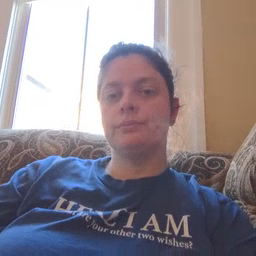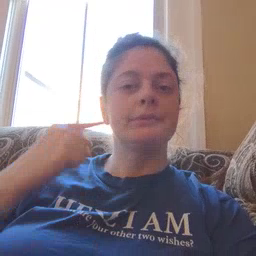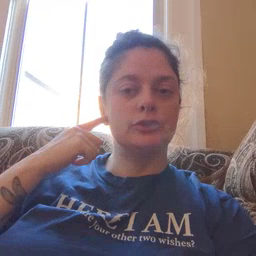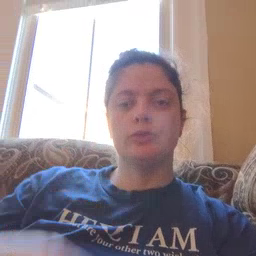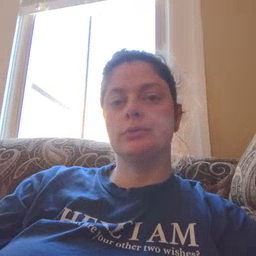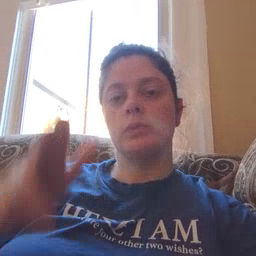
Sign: ear